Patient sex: M
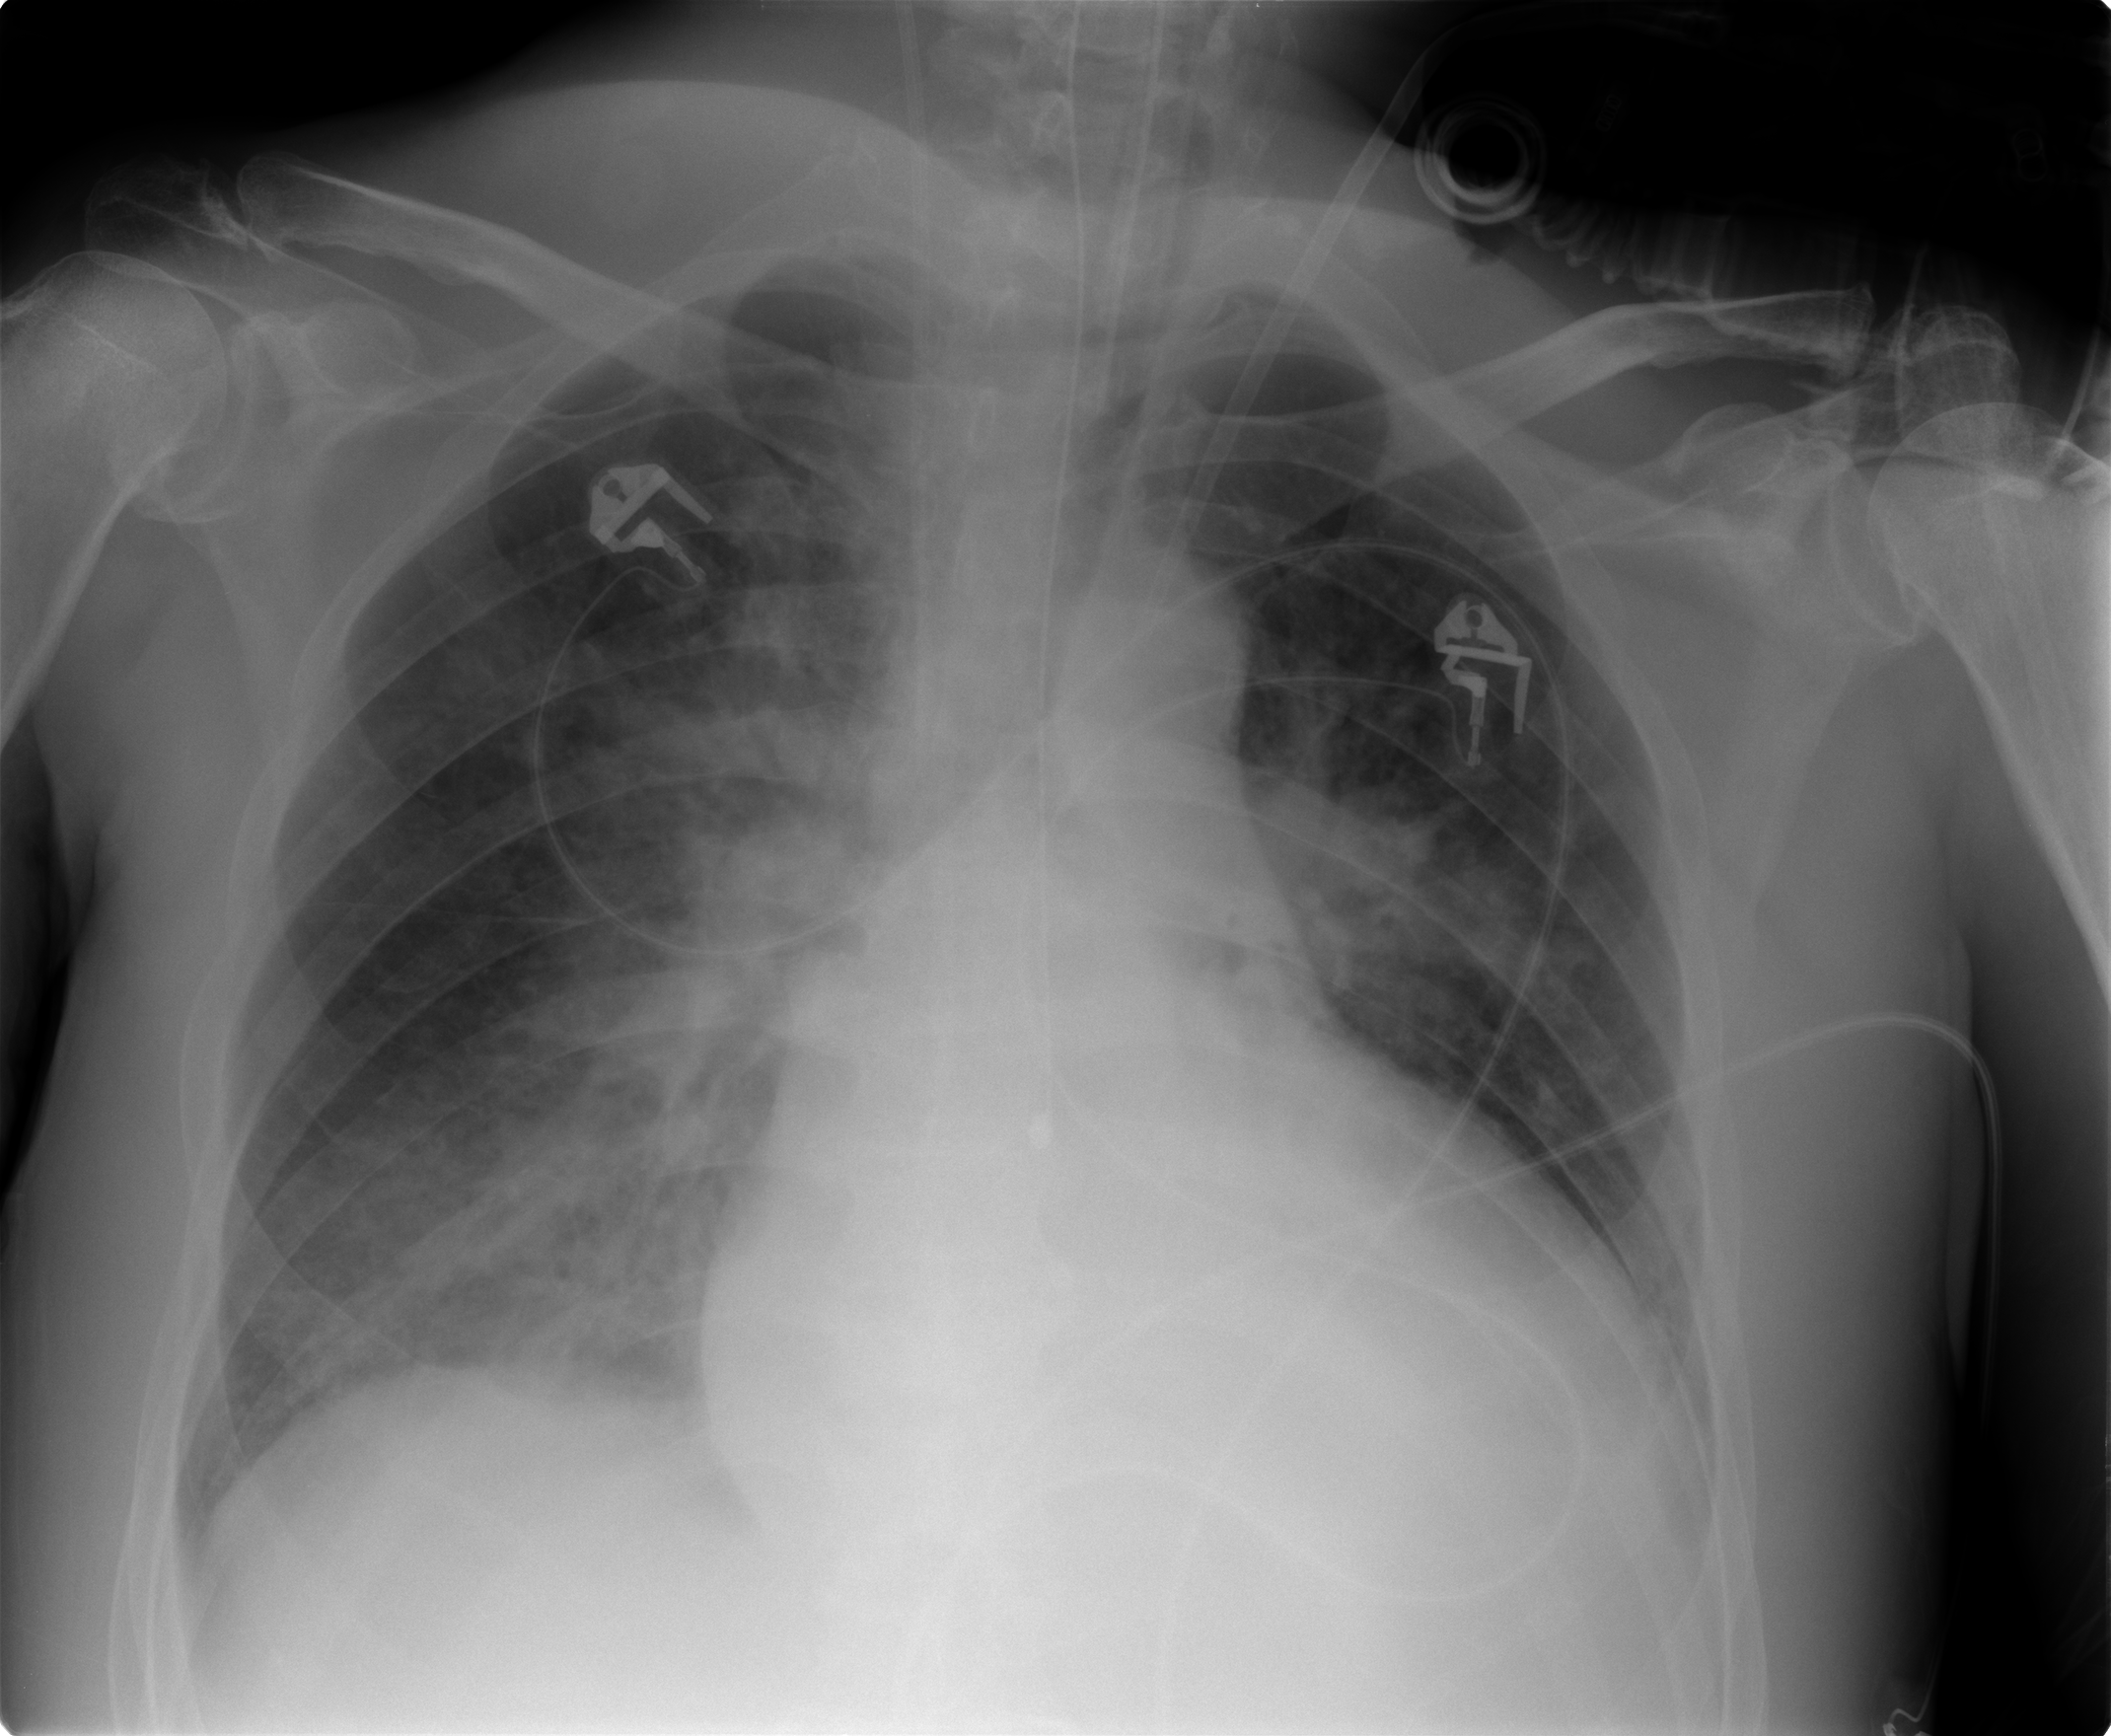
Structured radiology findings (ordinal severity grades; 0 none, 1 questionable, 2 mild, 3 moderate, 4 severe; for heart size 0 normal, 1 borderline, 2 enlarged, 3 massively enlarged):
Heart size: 2
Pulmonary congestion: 3
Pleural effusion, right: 2
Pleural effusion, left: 2
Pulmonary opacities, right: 2
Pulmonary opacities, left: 1
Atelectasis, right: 2
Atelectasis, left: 1